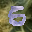
Label: 5